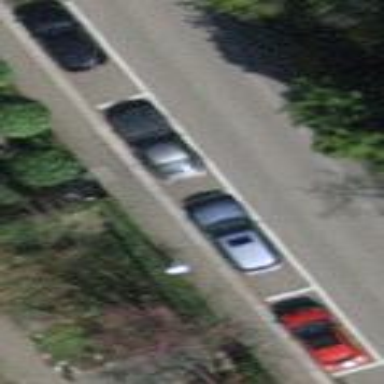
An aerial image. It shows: Parking lane area.